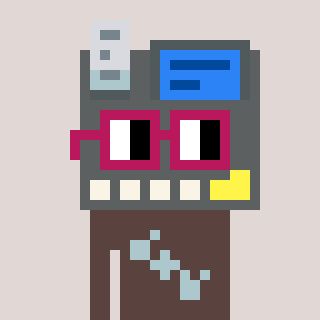
a pixel art character with square dark red glasses, a cash register-shaped head and a darkbrown-colored body on a warm background